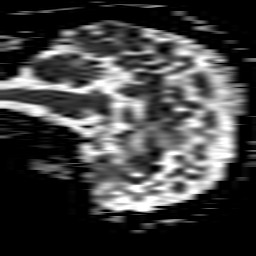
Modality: ADC
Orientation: sagittal
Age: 61
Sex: male
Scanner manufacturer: philips
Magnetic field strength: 1.5 T
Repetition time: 3.538 s
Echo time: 0.09411 s